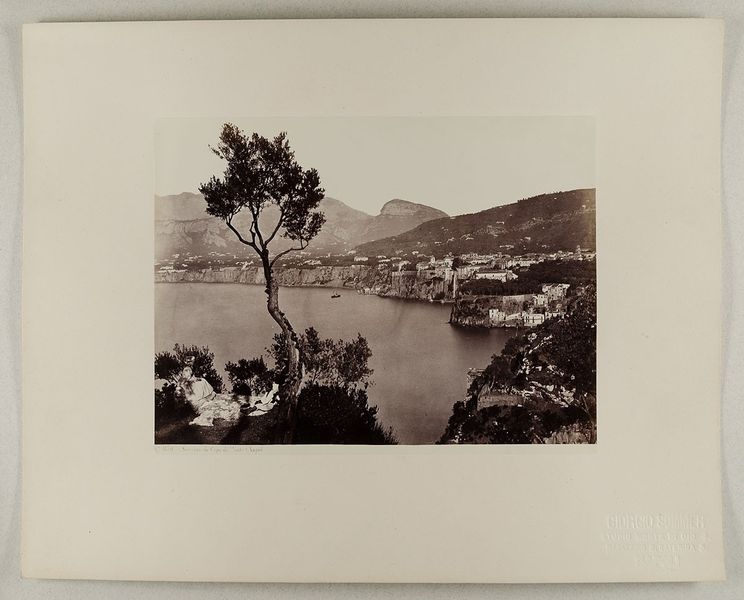
Titel: No. 1150. Sorrento da Capo di Monte (Napoli)
Künstler: Giorgio Sommer
Standort: Hamburg
Institution: Museum für Kunst und Gewerbe Hamburg
Schlagwörter: baum, landschaft, stadt, natur, strauch, ort, dorf, foto, fotografie, photographie, stadtansicht, photo, karton, anlagen, albumin, landschaftsdarstellung, lichtbild, reisefotografie, landschaftsphotographie, landschaftsfotografie, alte stadtansicht, bildwerke, angewandte und bildende kunst, hessische systematik, bäume, sträucher, alte ansicht, schwarzweißpositivverfahren, silbersalzverfahren, schwarzweißfotografie, reisephotographie, albuminpapier, felsküste